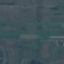
Land use / land cover class: Pasture